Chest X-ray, AP view. Patient: 65 years old, sex M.
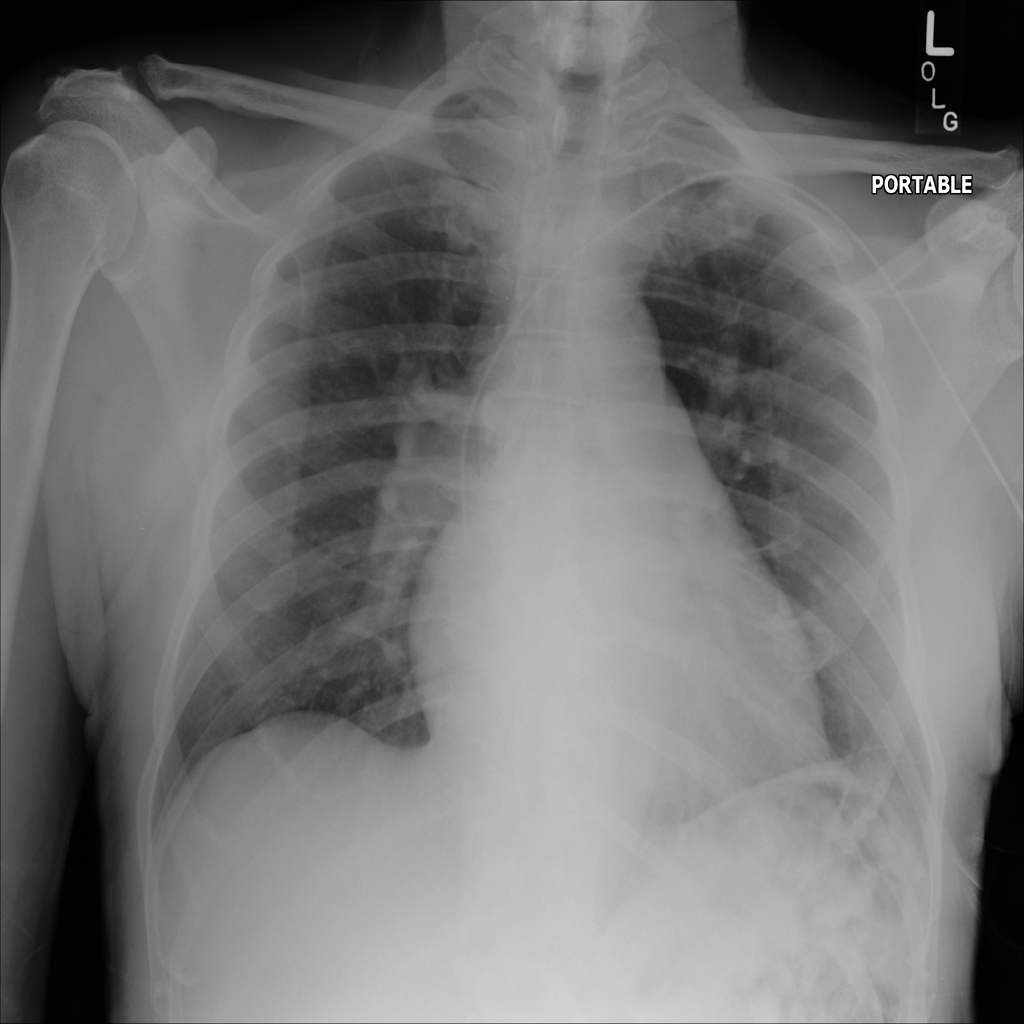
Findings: No Finding